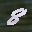
Label: 8